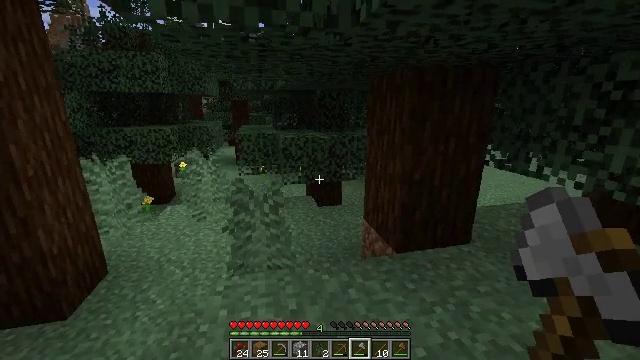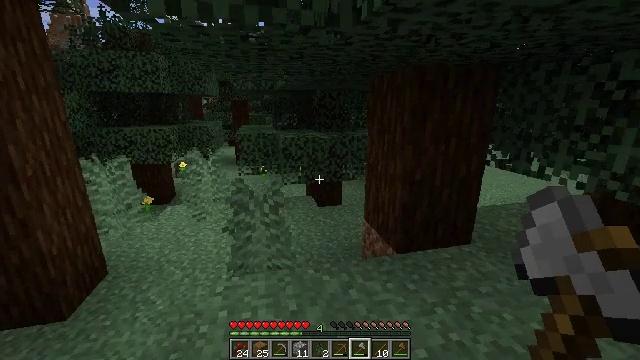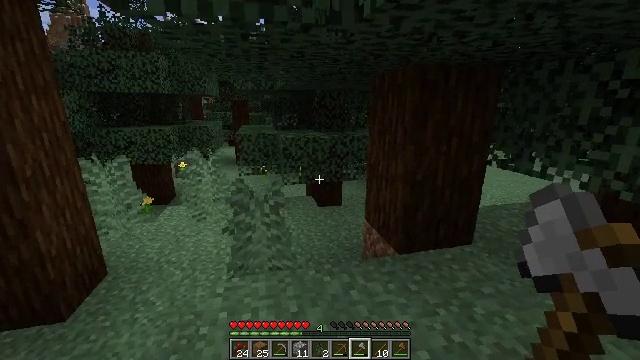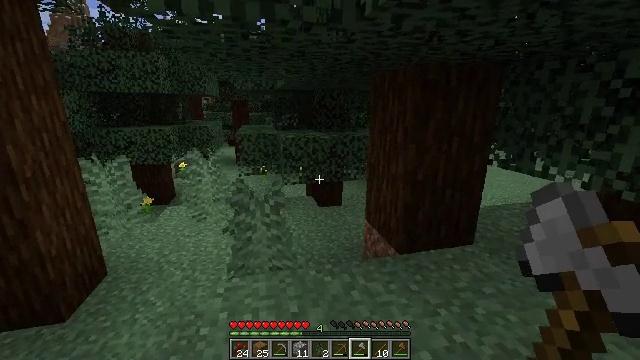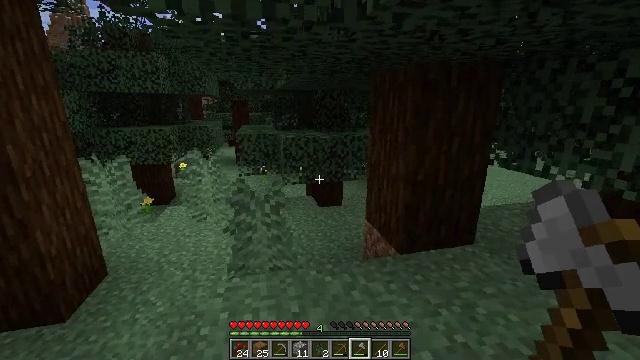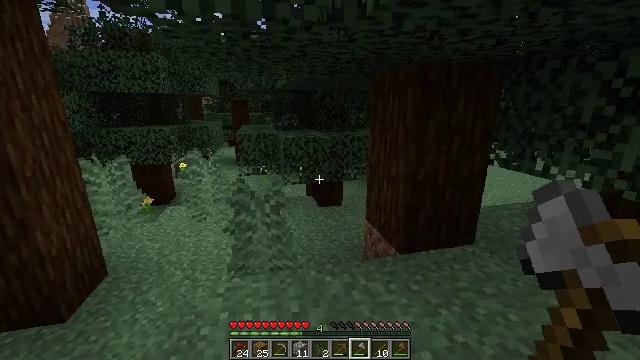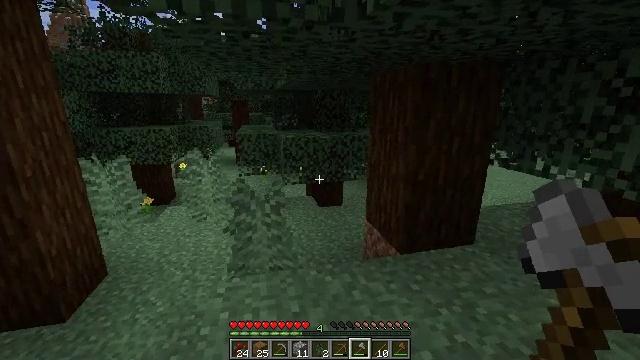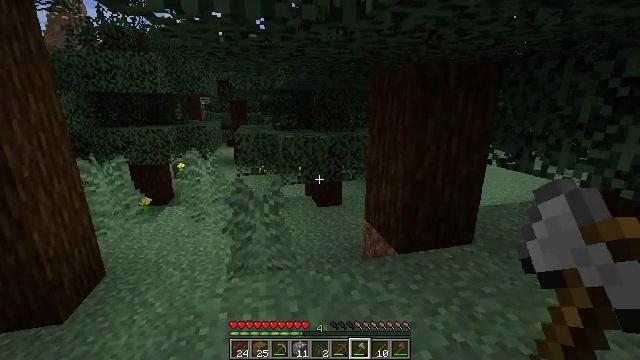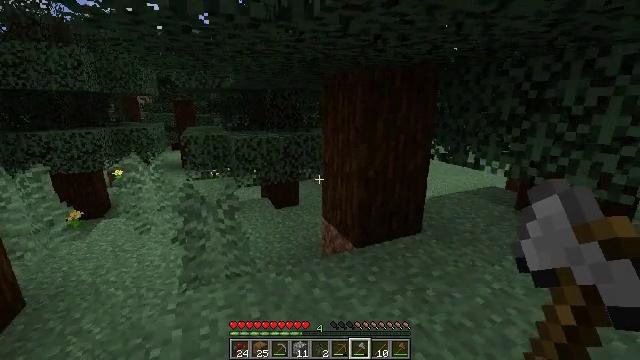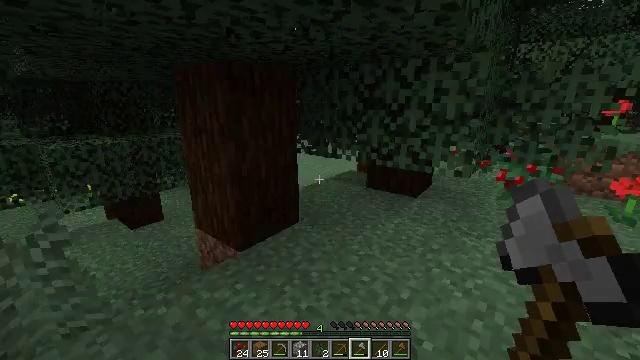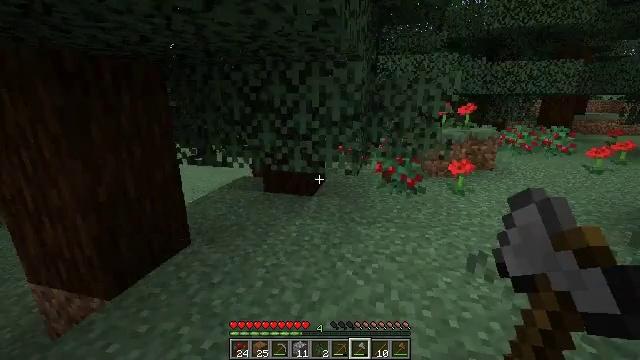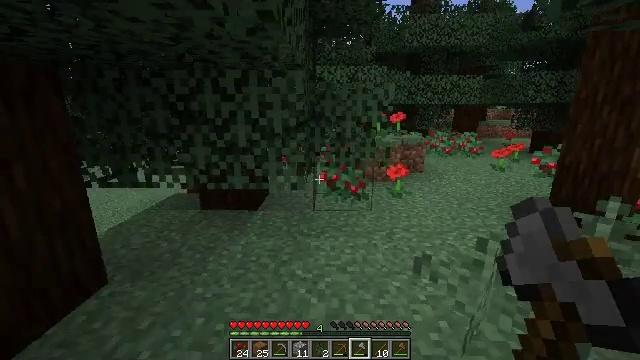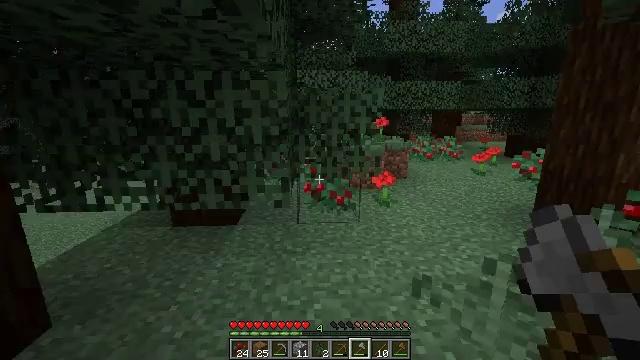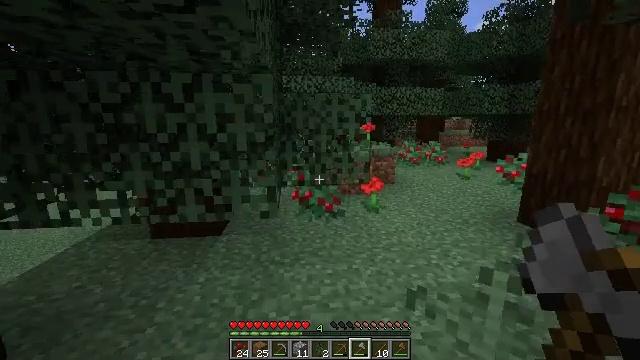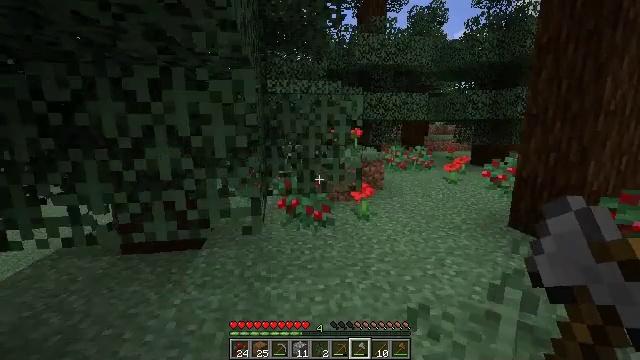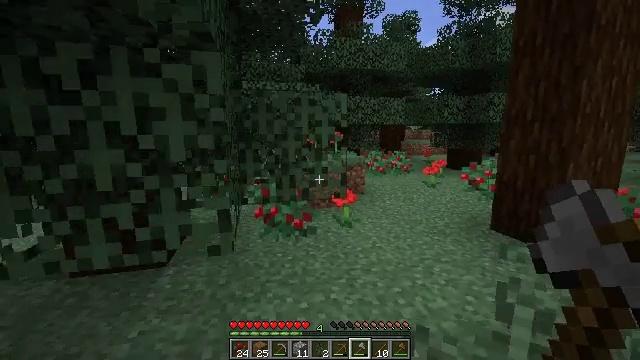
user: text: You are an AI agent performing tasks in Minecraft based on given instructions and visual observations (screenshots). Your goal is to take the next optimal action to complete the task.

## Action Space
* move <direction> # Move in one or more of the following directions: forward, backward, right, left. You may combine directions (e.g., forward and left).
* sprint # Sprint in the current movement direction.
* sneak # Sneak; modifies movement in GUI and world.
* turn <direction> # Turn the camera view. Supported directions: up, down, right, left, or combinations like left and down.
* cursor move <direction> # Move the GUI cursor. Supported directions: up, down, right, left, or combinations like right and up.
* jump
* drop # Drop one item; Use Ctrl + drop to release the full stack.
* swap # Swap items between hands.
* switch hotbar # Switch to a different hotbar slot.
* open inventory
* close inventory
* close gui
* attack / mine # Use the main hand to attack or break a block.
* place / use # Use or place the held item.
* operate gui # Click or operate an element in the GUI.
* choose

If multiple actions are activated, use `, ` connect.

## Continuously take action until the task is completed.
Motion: motion action
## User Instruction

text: Clear the sweet berry bush to collect the sweet berries.
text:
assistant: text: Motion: no_op
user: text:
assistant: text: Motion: no_op
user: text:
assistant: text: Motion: no_op
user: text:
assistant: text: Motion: no_op
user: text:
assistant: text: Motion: no_op
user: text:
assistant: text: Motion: no_op
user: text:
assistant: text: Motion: no_op
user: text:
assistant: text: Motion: turn right
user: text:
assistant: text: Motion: move forward, turn right
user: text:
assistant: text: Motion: move forward, turn right
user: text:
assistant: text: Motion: move forward, turn right and up
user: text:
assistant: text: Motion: move forward, turn right and up
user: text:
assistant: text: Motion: move forward, turn right and up
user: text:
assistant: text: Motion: move forward, turn right and up
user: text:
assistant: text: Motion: move forward, turn right and up
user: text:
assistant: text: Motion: move forward, turn right
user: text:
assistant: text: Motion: move forward
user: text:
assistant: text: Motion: move forward
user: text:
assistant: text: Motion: move forward
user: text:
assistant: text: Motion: move forward
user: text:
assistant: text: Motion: move forward
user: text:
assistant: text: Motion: move forward
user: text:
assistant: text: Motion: move forward and move right
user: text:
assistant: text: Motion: move forward and move right, turn right
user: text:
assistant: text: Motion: move forward and move right, turn right and down
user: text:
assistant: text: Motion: move forward and move right
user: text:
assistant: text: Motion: move forward and move right
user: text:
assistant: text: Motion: move forward
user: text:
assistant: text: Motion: move forward
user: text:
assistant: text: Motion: move forward, turn left